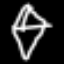
Label: diamond